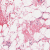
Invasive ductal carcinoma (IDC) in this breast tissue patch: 0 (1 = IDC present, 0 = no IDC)